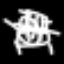
Label: chair